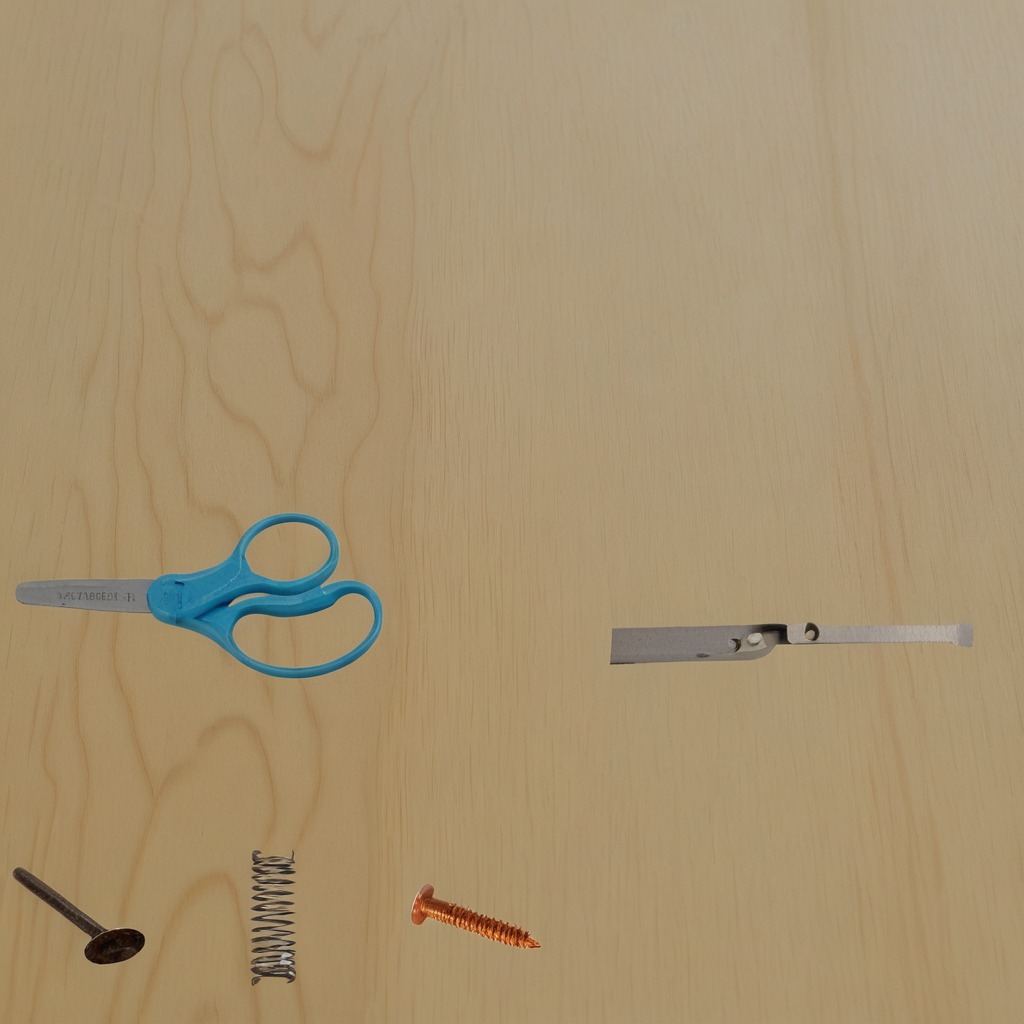
A metal machine screw, an iron nail, a coiled metal spring, a handheld metal saw, and a pair of scissors are lying on a plywood surface in a paint workshop lit by afternoon window light.